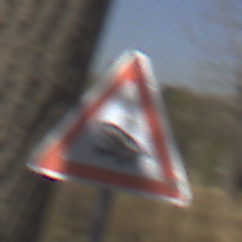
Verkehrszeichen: AmphibienwanderungRechts
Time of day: Midday
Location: Outdoor (Nature)
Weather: Clear
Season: NotSpecified
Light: Natural